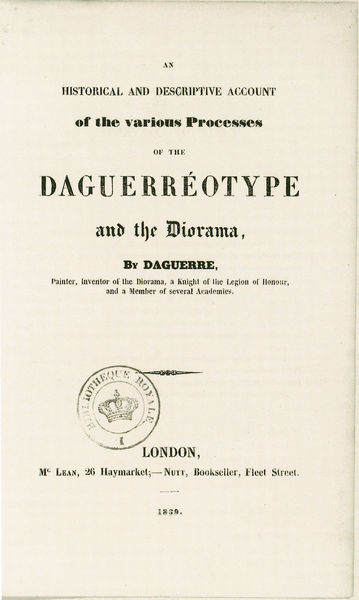
Titel: Historical and Descriptive Account of the Various Processes of the Daguerréotype and the Diorama
Künstler: Louis Jacques Mandé Daguerre
Institution: Paris, Bibliothèque Nationale de France, d
Schlagwörter: schrift, photographie, buch, titel, seite, stempel, buchseite, titelseite, london, diorama, ex libris, daguerre, vorsatz, 1839, daguerrotype, daguerreotype, bibliotque, teitelblatt